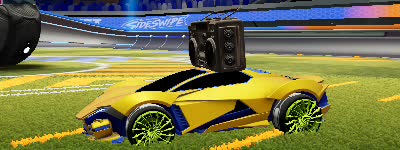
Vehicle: werewolf